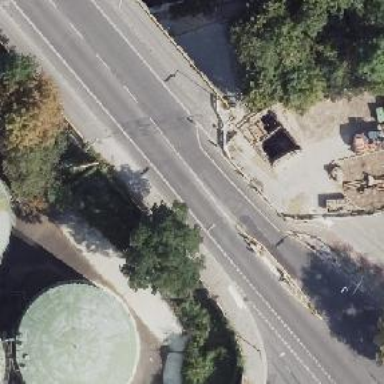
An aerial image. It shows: Tertiary road with asphalt surface crossing beam bridge. The road has separate sidewalks on both sides and exclusive cycle lanes. Lane markings are present on the road.